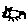
Label: cat